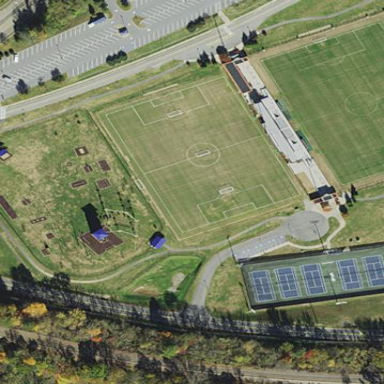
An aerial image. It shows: Soccer pitch for leisure land activities.